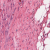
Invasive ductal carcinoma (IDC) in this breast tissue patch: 0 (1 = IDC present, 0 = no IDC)